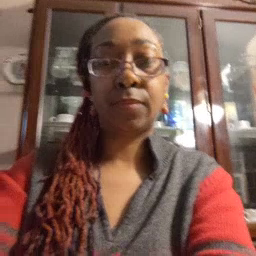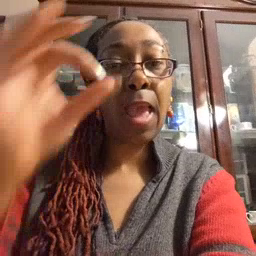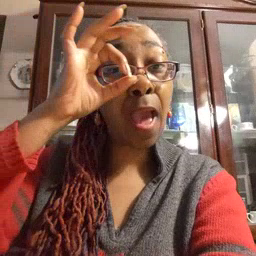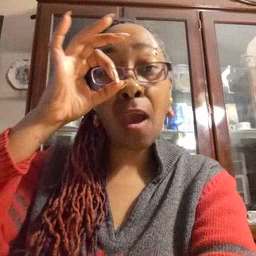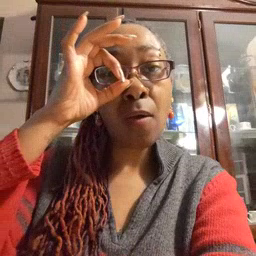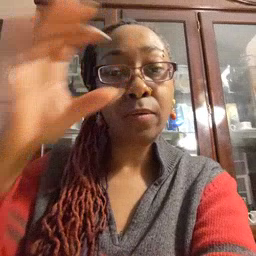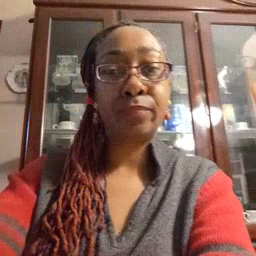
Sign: owl